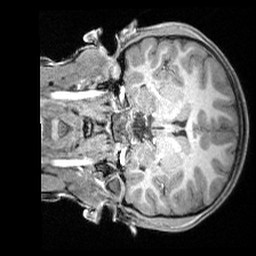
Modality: T1w
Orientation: coronal
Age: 10
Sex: female
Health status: ill
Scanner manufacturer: siemens
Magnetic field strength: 3 T
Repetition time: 1.6 s
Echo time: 0.00179 s